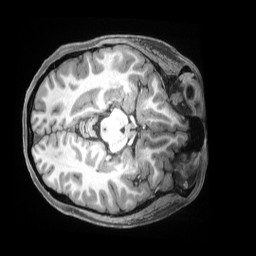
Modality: T1w
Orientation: axial
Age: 22
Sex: female
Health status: ill
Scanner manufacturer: siemens
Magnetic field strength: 3 T
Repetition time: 2.5 s
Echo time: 0.00181 s